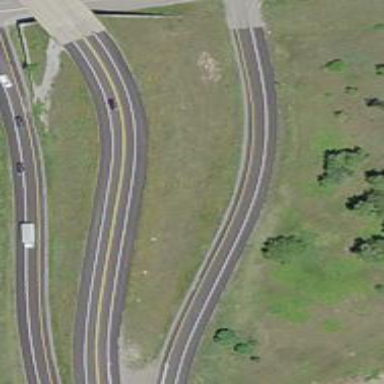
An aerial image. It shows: Primary link highway.